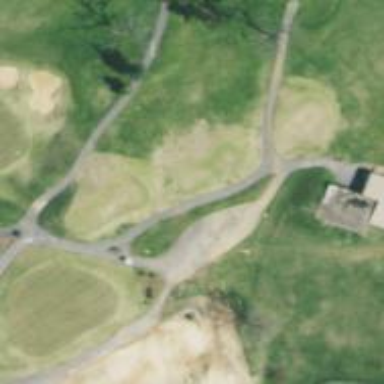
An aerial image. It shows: Footway that resembles golf path.